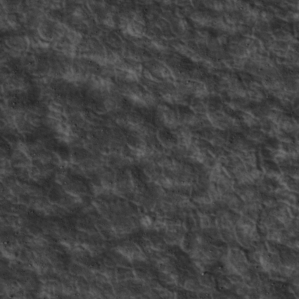
Label: non_frost